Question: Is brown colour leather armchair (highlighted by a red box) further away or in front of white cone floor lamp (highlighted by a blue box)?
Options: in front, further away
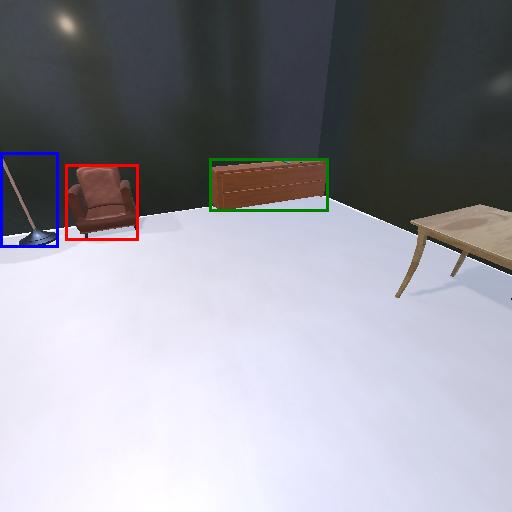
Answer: in front